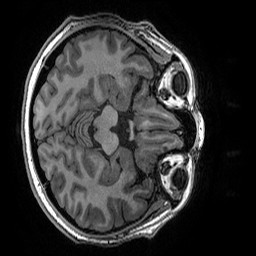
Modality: T1w
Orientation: axial
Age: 40
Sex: female
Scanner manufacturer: ge
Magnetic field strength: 3 T
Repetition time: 0.008184 s
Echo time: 0.003192 s